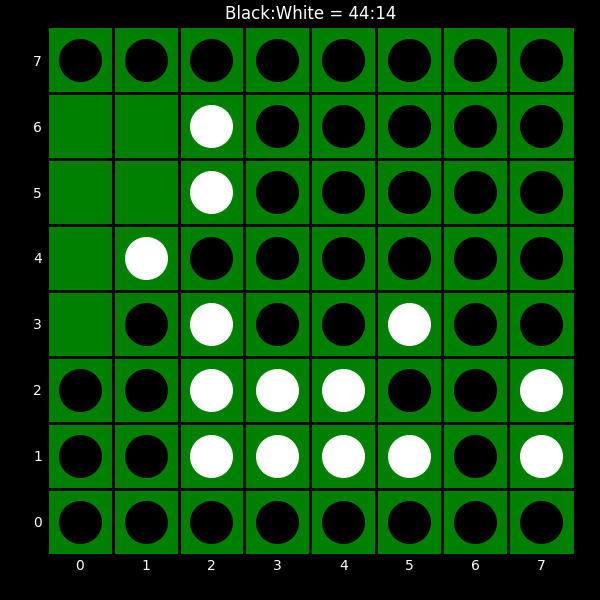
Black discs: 44
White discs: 14